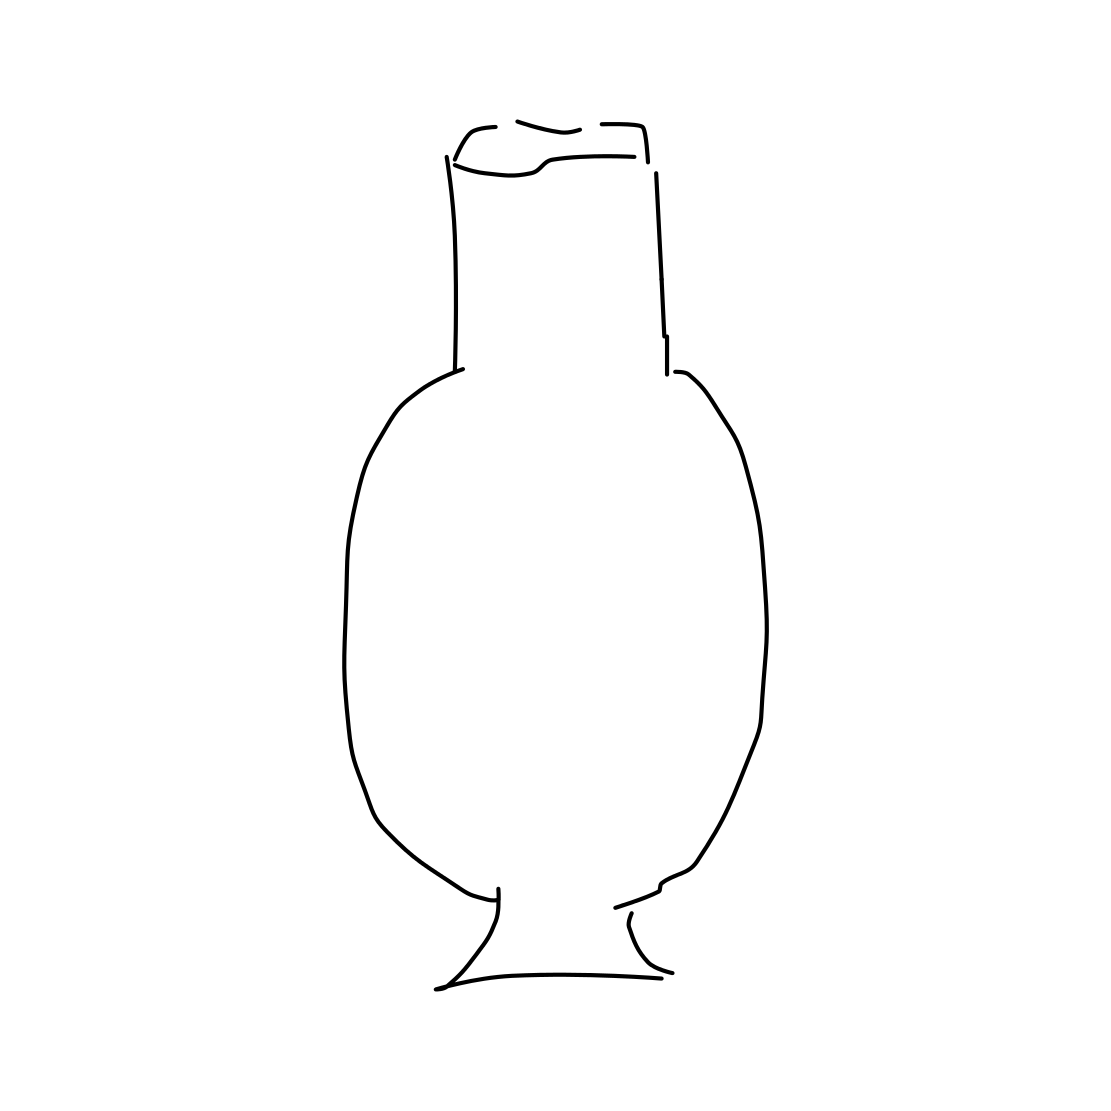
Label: vase